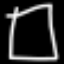
Label: square